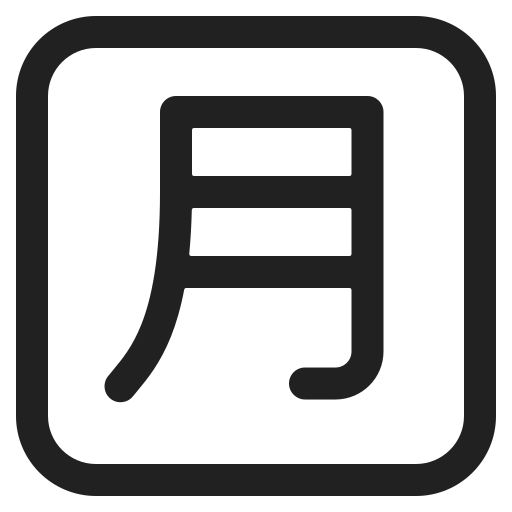
japanese monthly amount button high contrast